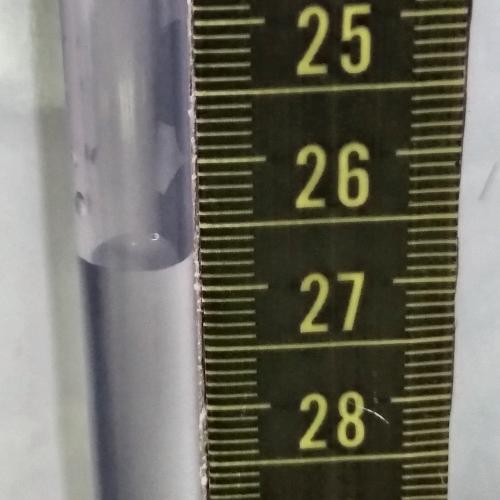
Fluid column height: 26.7 cm